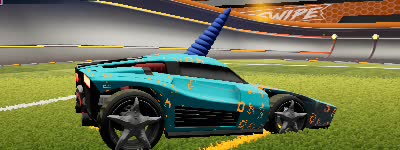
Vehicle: breakout